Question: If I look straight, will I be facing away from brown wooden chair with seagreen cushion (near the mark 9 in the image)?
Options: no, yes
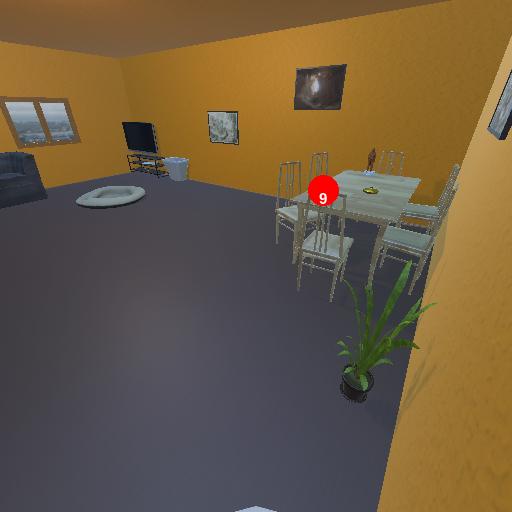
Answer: no